Field crop: maize
Growth stage: 2
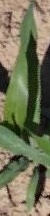
Species: maize